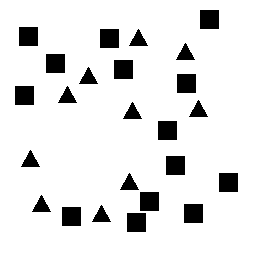
Squares: 14
Triangles: 10
Stars: 0
Total shapes: 24